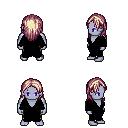
a pixel art fantasy rpg character, male body template, dark elf, purple skin, black robe, gold greaves, white blonde long hairstyle, four views (front, back, left, right), 2x2 character sprite sheet, small pixel art, hard edges, no anti-aliasing